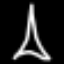
Label: The Eiffel Tower